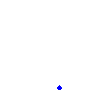
Particle: pion